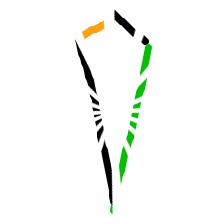
Shape: kite